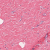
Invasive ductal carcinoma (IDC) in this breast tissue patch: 0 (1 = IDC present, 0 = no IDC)